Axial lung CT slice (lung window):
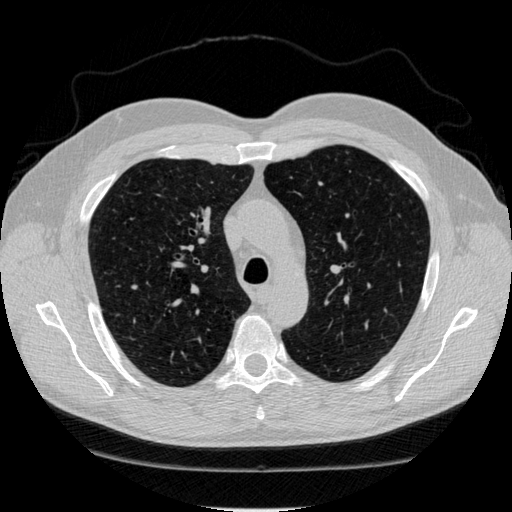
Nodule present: no